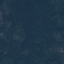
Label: Forest